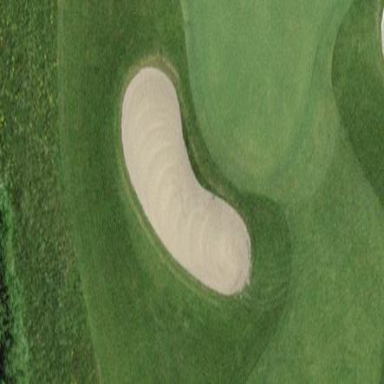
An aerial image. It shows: Bunker on golf course.